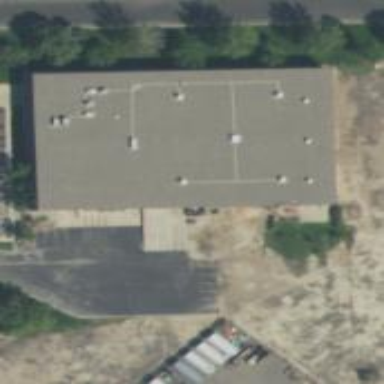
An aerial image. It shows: Commercial building.